Question: Here i am trying to convert text to png image ,text entered by the user in input box and on submit button i am converting image ,the image converting properly working but i am not able download that image png file which is converted.The force download downloading the conversion.php file insted of .png image.
<URL>
When i use the only 'header("Content-type: image/png");'
instead of
'''
header("Pragma: public");
header("Expires: 0");
header("Cache-Control: must-revalidate, post-check=0, pre-check=0");
header("Content-Type: application/force-download");
header("Content-Type: application/octet-stream");
header("Content-Type: application/download");
header("Content-Disposition: attachment;filename=").$im.("png ");
header("Content-Transfer-Encoding: binary ");
'''
Its display the image on browser.
Check out converted image snap shot.

(conversion.php)Below is the sample code for text to image conversion.
'''
<?php
### Declare this script will be displayed as a PNG image.
header("Content-type: image/png");
header("Pragma: public");
header("Expires: 0");
header("Cache-Control: must-revalidate, post-check=0, pre-check=0");
header("Content-Type: application/force-download");
header("Content-Type: application/octet-stream");
header("Content-Type: application/download");
header("Content-Disposition: attachment;filename=").$im.("png ");
header("Content-Transfer-Encoding: binary ");
if (isset($_POST['convert'])) {
$username = $_POST['text'];
$fsize = $_POST['size'];
$fsize=200;
if(strlen($username)<=6){
####################### BEGIN USER EDITS #######################
$imagewidth = 1200;
$imageheight = 600;
$fontsize = $fsize;
$fontangle = "0";
$font = "ByzantineEmpire.ttf";
$text = $username;
$backgroundcolor = "003366";
$textcolor = "black";
######################## END USER EDITS ########################
### Convert HTML backgound color to RGB
if( eregi( "([0-9a-f]{2})([0-9a-f]{2})([0-9a-f]{2})", $backgroundcolor, $bgrgb ) )
{$bgred = hexdec( $bgrgb[1] ); $bggreen = hexdec( $bgrgb[2] ); $bgblue = hexdec( $bgrgb[3] );}
### Convert HTML text color to RGB
if( eregi( "([0-9a-f]{2})([0-9a-f]{2})([0-9a-f]{2})", $textcolor, $textrgb ) )
{$textred = hexdec( $textrgb[1] ); $textgreen = hexdec( $textrgb[2] ); $textblue = hexdec( $textrgb[3] );}
### Create image
$im = imagecreate( $imagewidth, $imageheight );
## Declare image's background color
$bgcolor = imagecolorallocate($im, $bgred,$bggreen,$bgblue);
### Declare image's text color
$fontcolor = imagecolorallocate($im, $textred,$textgreen,$textblue);
### Get exact dimensions of text string
$box = @imageTTFBbox($fontsize,$fontangle,$font,$text);
### Get width of text from dimensions
$textwidth = abs($box[4] - $box[0]);
### Get height of text from dimensions
$textheight = abs($box[5] - $box[1]);
### Get x-coordinate of centered text horizontally using length of the image and length of the text
$xcord = ($imagewidth/2)-($textwidth/2)-2;
### Get y-coordinate of centered text vertically using height of the image and height of the text
$ycord = ($imageheight/2)+($textheight/2);
### Declare completed image with colors, font, text, and text location
imagettftext ( $im, $fontsize, $fontangle, $xcord, $ycord, $fontcolor, $font, $text );
### Display completed image as PNG
imagepng($im);
### Close the image
imagedestroy($im);
}
}
?>
'''
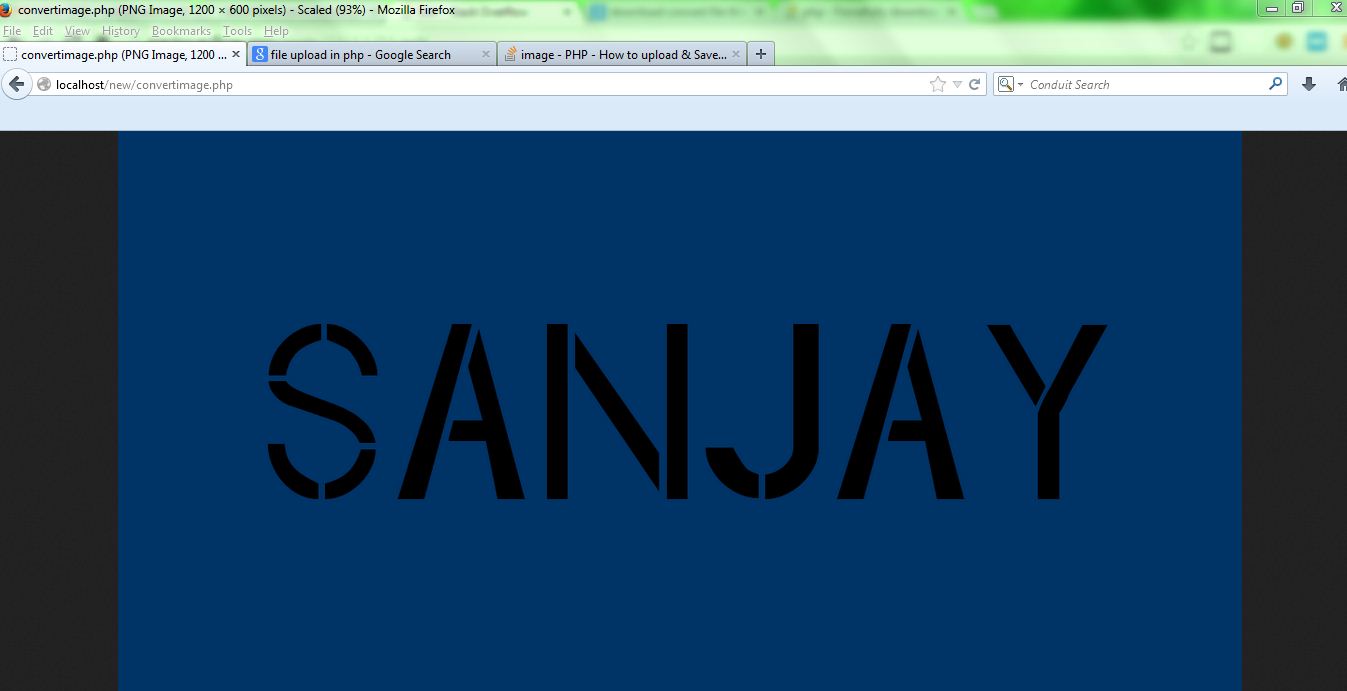
Answer: <URL>
try changing
'header("Content-Disposition: attachment;filename=").$im.("png ");'
to
'header("Content-Disposition: attachment;filename=".$im.".png");'
looks like you forgot to declare the variable as well.